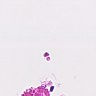
Metastatic tissue present: no